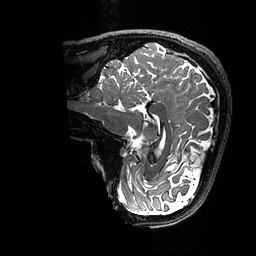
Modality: T2w
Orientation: sagittal
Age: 35
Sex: male
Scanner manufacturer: ge
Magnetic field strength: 3 T
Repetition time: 3.202 s
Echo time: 0.06636 s